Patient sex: F
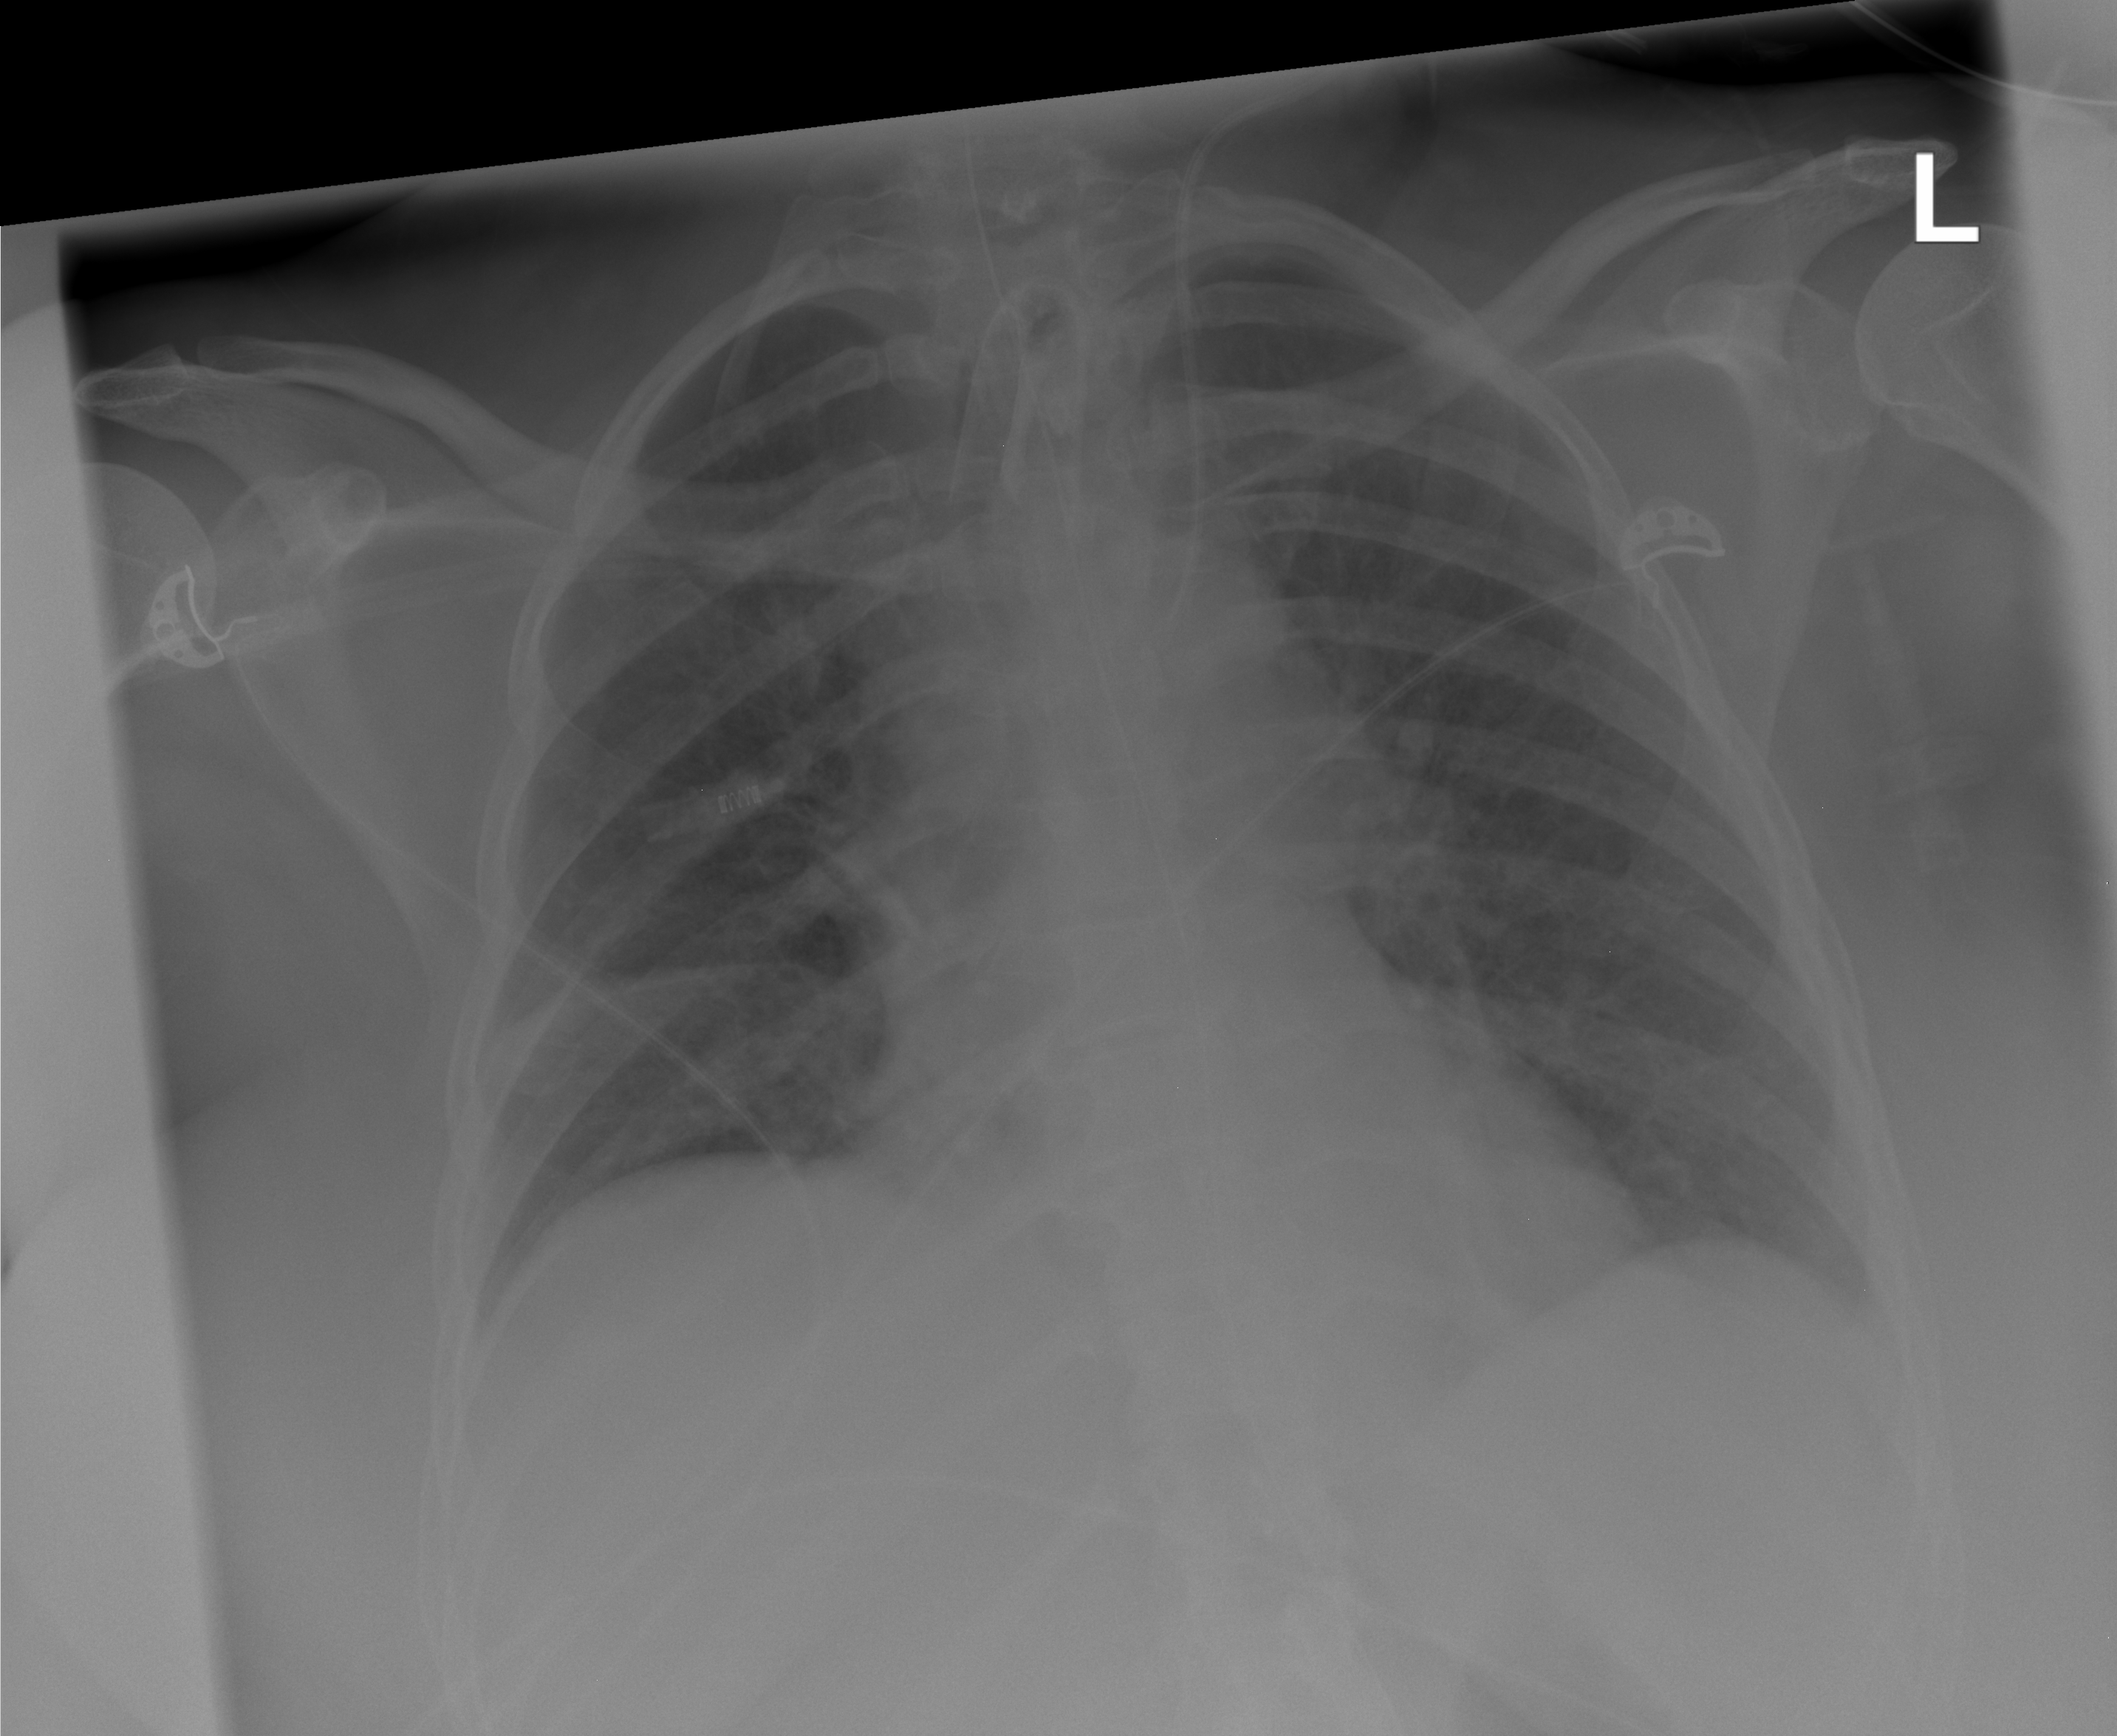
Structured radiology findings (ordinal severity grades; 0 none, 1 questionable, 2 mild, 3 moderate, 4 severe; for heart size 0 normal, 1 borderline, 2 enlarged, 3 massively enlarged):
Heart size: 2
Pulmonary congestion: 0
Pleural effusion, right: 0
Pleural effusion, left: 1
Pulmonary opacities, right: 2
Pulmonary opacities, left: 2
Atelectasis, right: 2
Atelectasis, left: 0